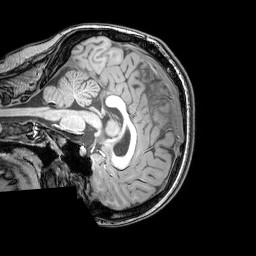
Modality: T1w
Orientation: sagittal
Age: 22
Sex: female
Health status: healthy
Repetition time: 0.081 s
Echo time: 0.037 s